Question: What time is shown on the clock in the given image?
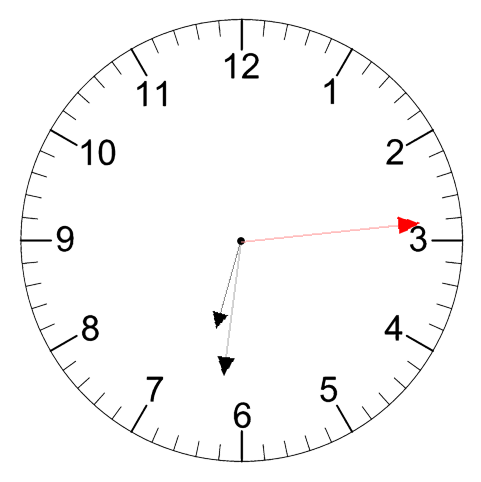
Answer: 06:31:14